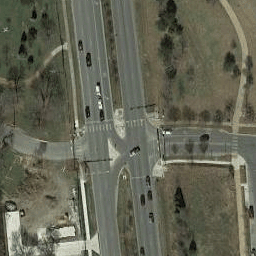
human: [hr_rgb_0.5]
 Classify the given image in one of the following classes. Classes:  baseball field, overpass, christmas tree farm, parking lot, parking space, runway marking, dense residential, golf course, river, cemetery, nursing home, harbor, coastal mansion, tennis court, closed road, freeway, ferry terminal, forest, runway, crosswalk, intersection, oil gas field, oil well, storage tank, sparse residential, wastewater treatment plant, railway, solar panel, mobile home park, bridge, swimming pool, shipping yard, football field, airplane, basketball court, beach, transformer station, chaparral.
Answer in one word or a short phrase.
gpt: intersection